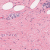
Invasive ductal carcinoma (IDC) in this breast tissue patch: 0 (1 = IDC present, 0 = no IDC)